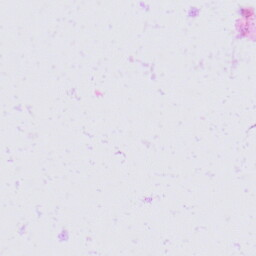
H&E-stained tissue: Skin